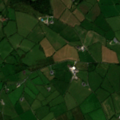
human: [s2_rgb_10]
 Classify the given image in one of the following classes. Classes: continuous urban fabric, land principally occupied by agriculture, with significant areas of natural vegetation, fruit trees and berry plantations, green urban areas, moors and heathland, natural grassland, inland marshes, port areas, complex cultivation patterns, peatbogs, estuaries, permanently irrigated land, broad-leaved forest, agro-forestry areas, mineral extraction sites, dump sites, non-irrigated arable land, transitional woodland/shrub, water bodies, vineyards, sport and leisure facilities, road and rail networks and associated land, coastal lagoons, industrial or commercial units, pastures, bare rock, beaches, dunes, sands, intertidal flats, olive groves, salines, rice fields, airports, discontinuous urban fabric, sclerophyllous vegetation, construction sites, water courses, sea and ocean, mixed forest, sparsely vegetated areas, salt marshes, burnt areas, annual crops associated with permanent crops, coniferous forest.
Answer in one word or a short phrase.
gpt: pastures